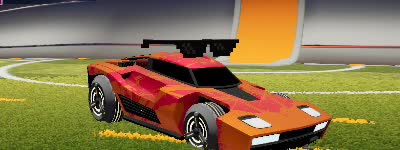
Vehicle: breakout